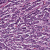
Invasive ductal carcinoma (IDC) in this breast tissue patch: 1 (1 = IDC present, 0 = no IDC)